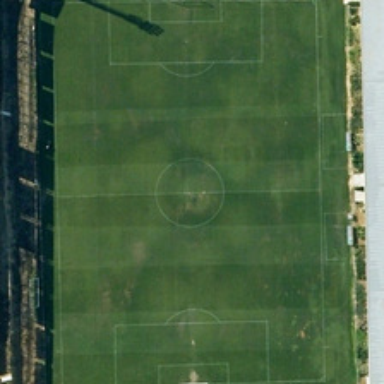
Some green trees are around a football field .